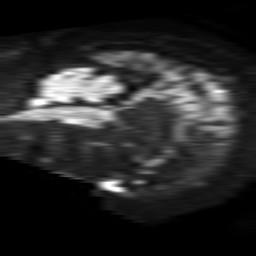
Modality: TRACE
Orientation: sagittal
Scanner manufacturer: philips
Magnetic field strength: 1.5 T
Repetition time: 4.6 s
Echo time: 0.08631 s